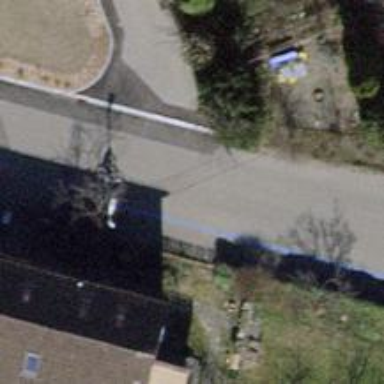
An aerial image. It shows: Living street.